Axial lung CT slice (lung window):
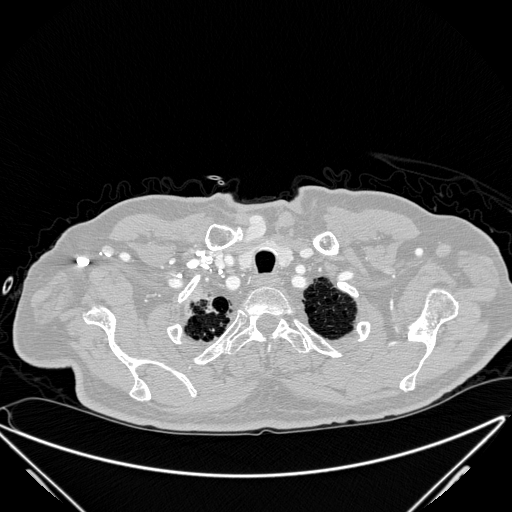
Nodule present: no